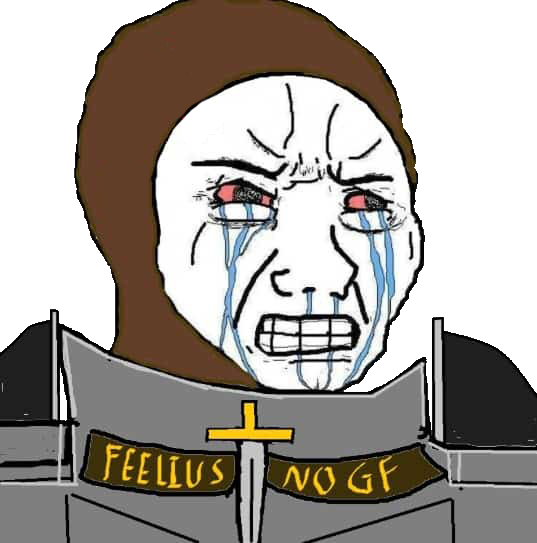
Label: 5_Crying_Wojak